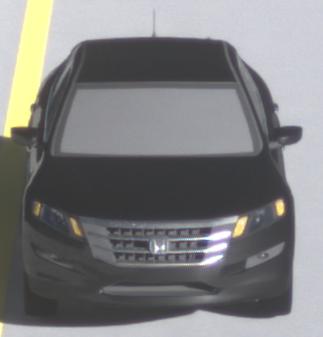
Make: Honda
Model: Crosstour
Detailed model: -
Model produced from: 2009
Model produced until: 2012
Doors: 4
Color: black
Road condition: dry road
Daytime: morning or afternoon
Contrast: high contrast